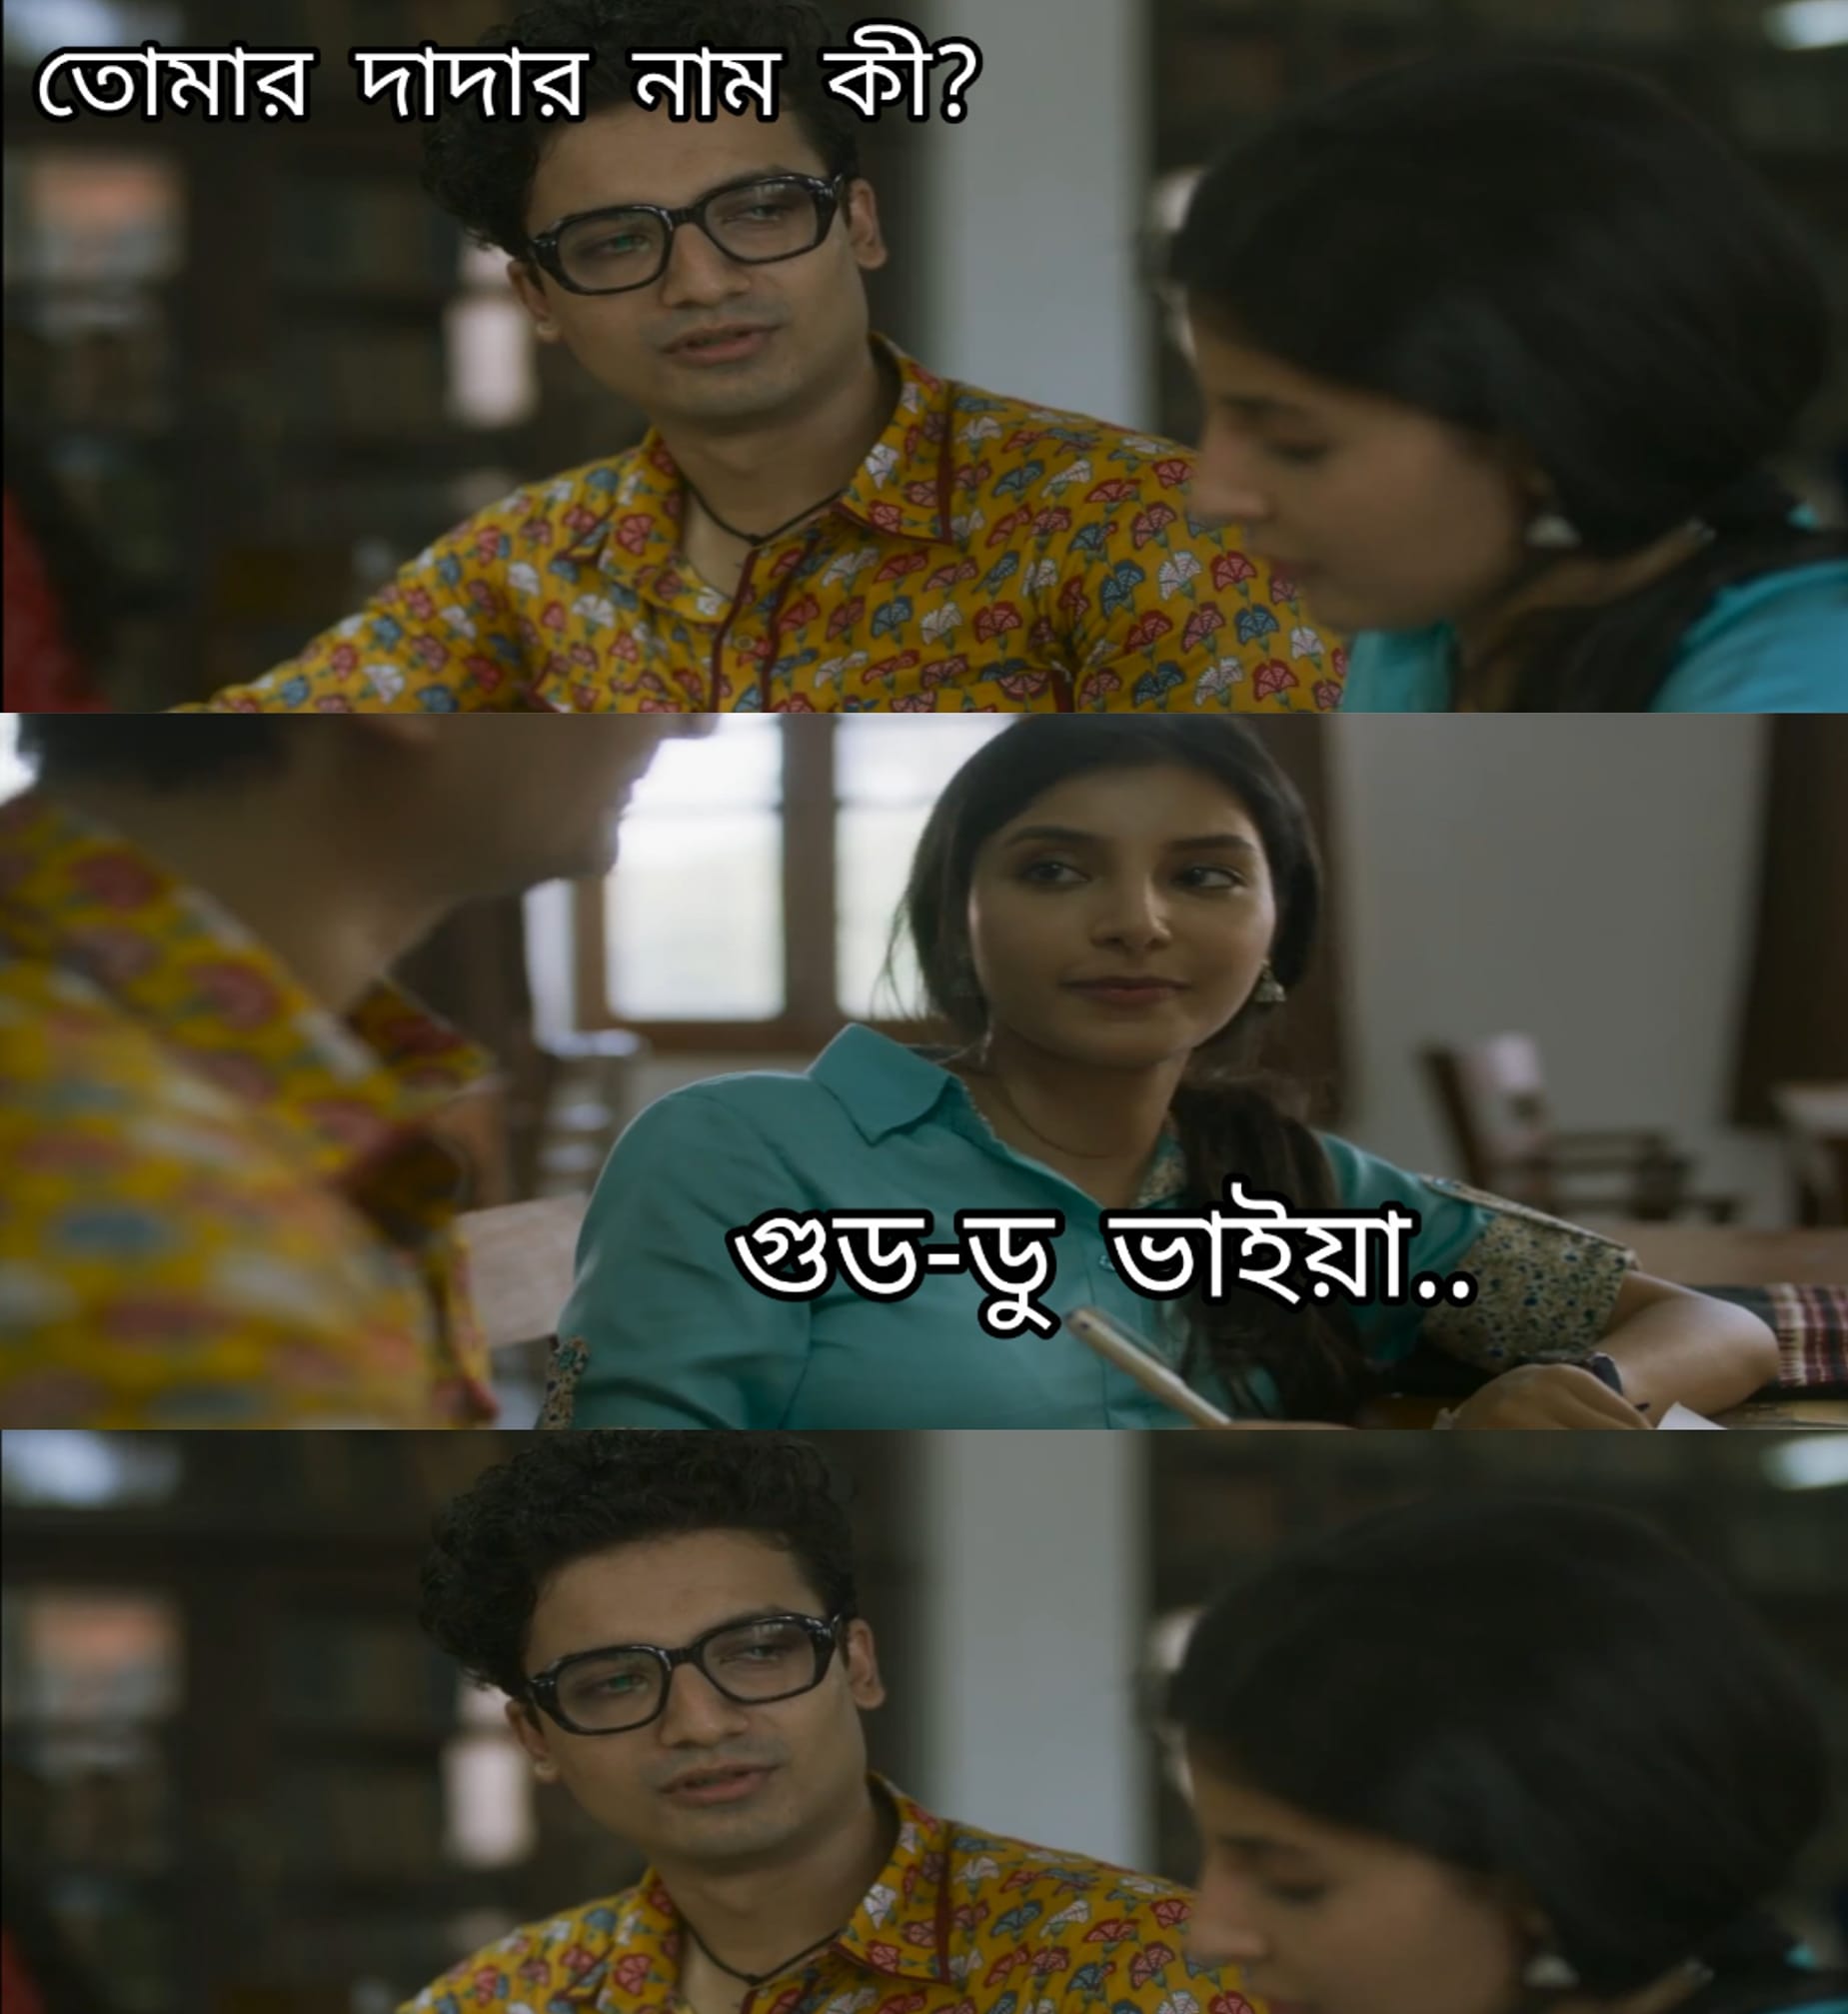
Caption: তোমার দাদার নাম কী ?   গুড-ডু ভাইয়া ...
Label: non-hate